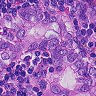
Metastatic tissue present: yes